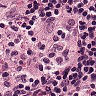
Metastatic tissue present: no